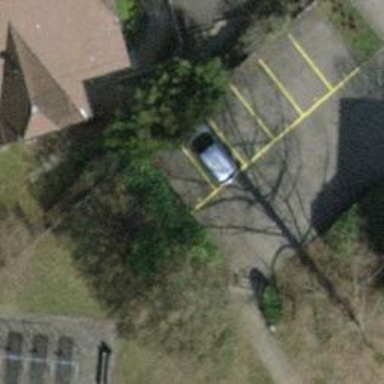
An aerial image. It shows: Asphalt parking aisle road for service vehicles.